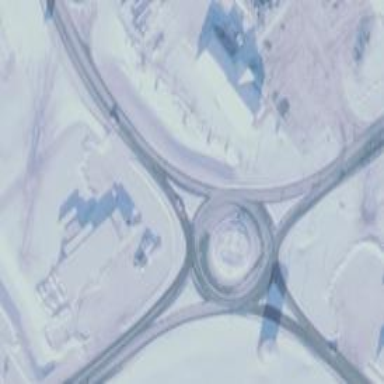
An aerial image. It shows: Primary highway with asphalt surface leading to roundabout.